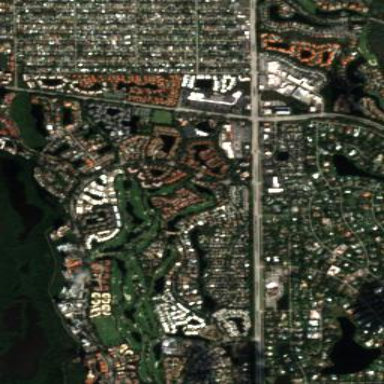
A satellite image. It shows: Golf course surrounded by greenery.